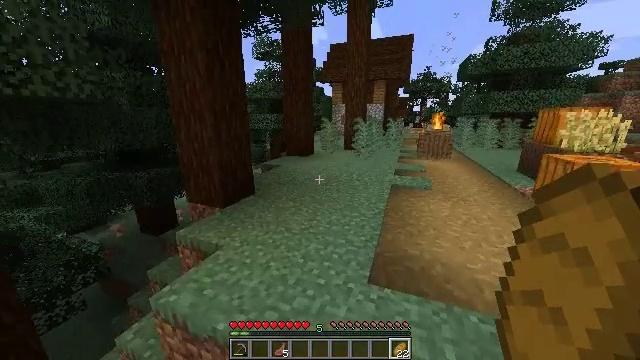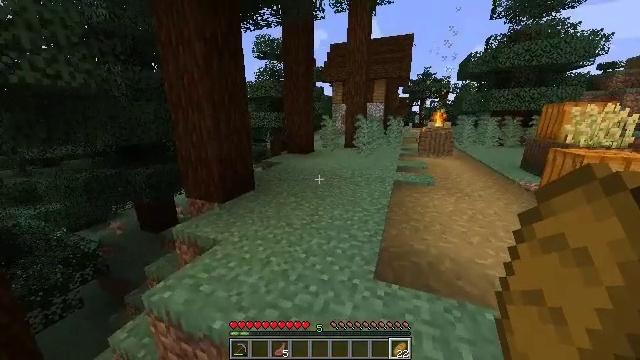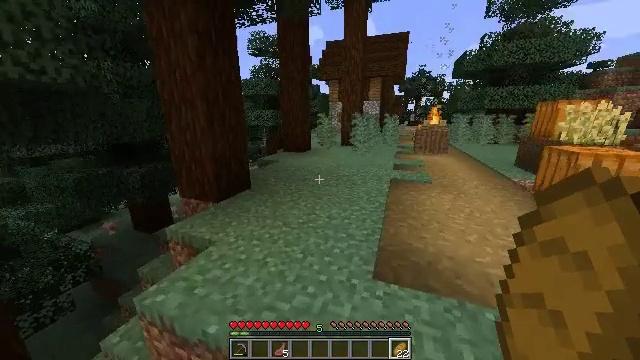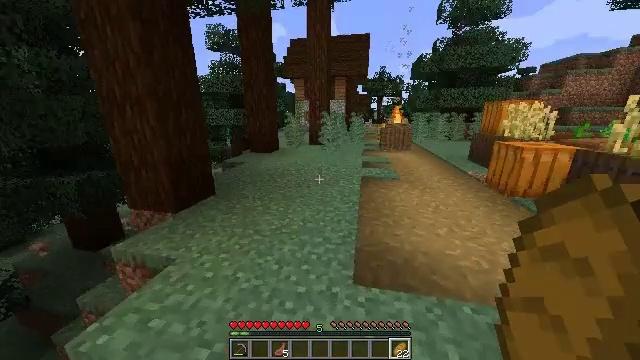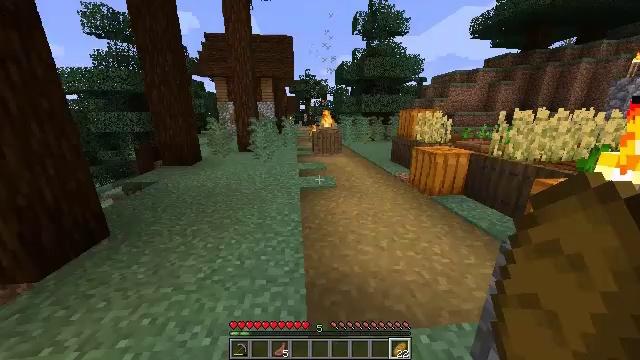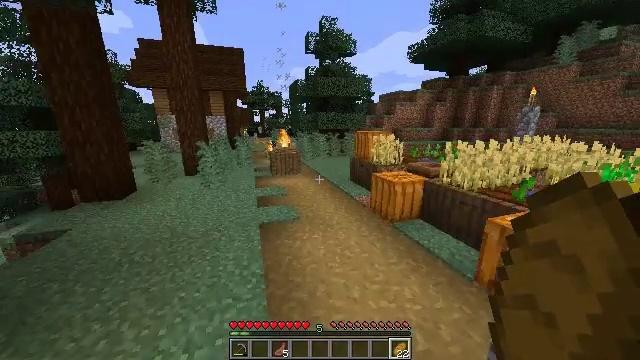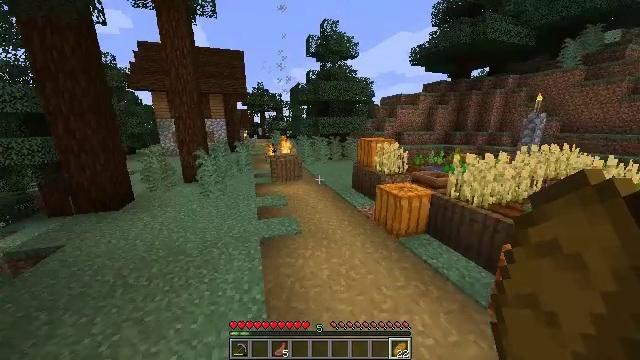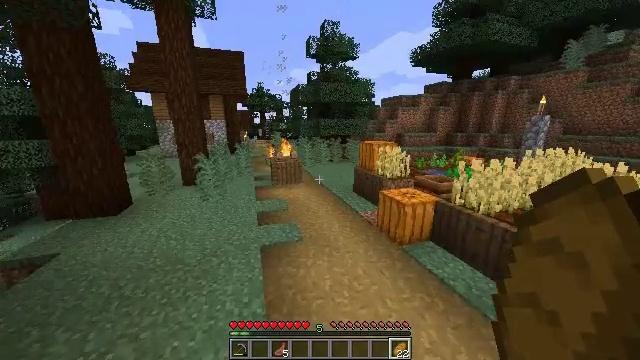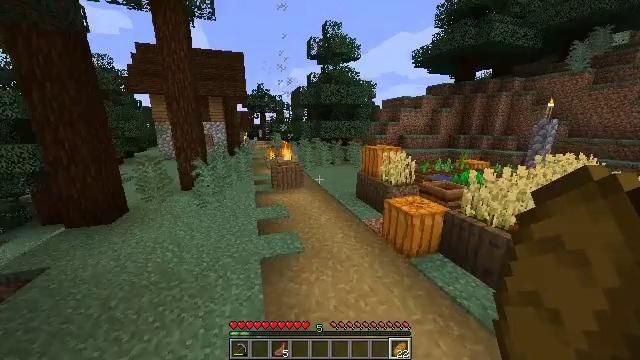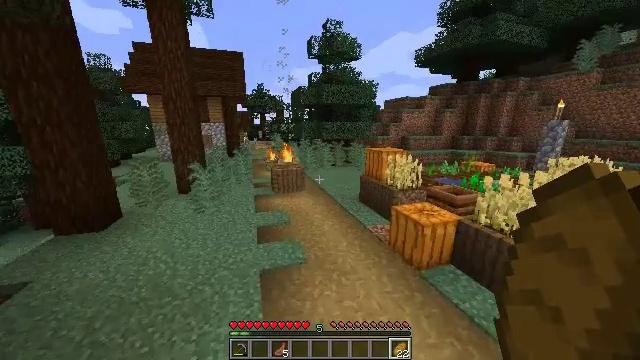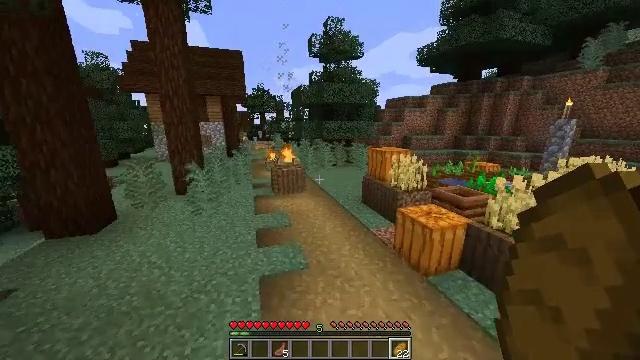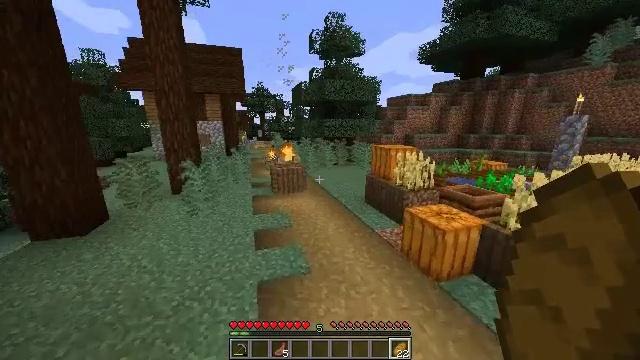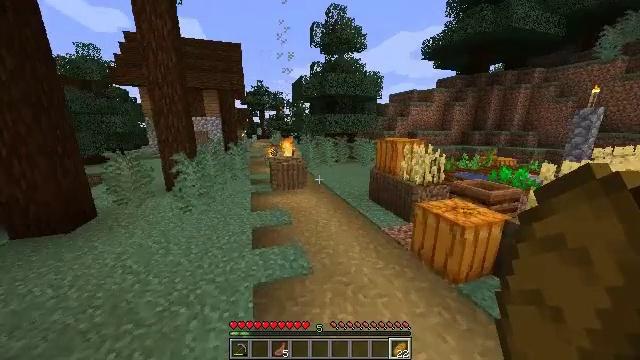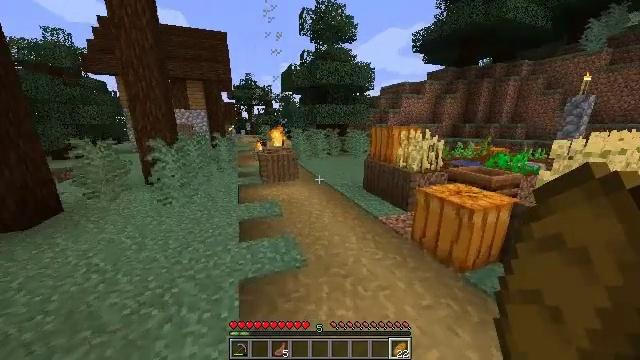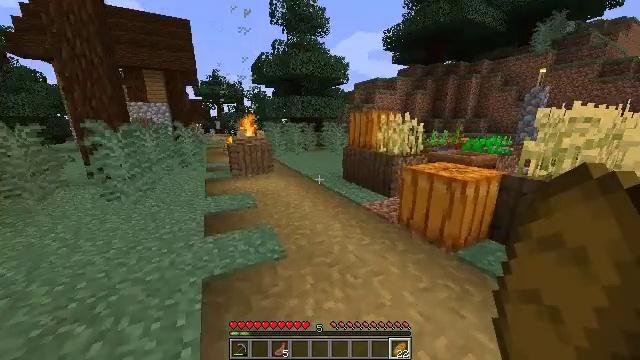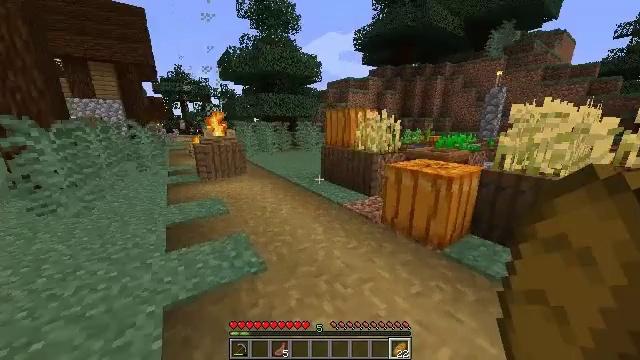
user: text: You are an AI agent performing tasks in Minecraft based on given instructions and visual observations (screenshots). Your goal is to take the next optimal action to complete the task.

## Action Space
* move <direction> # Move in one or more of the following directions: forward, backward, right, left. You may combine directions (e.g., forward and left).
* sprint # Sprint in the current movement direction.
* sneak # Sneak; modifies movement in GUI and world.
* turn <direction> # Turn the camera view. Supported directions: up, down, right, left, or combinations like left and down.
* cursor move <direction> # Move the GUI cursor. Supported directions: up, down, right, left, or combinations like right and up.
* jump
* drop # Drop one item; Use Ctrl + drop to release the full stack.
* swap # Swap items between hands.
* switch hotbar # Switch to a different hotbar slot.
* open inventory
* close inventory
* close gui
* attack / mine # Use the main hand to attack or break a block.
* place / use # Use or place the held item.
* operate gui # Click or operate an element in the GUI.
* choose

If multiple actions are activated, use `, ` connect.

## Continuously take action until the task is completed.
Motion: motion action
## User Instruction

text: Gather spruce leaves to collect foliage.
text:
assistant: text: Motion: move forward, sprint, jump
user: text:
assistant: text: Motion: move forward, sprint, turn right
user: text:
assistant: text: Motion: move forward, sprint, turn right
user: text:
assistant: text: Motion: move forward, sprint, turn right, jump
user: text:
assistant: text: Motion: move forward, sprint, turn right and up, jump
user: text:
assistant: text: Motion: move forward, sprint, jump
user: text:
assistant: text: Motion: move forward, sprint, jump
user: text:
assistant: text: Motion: move forward, sprint, jump
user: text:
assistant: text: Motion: move forward, sprint, jump
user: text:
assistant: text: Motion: move forward, sprint, jump
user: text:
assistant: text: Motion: move forward, sprint, jump
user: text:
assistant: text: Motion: move forward, sprint, jump
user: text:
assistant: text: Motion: move forward, sprint, turn right, jump
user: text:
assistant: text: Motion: move forward, sprint, turn right, jump
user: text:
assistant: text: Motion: move forward, sprint, turn right, jump
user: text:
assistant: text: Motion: move forward and move left, sprint, turn right, jump
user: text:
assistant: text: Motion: move forward and move left, sprint, turn right, jump
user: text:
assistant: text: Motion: move forward and move left, sprint, turn right, jump
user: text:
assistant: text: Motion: move forward and move left, sprint, jump
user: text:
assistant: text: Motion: move forward and move left, sprint, jump
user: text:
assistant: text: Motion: move forward and move left, sprint, jump
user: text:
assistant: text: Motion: move forward and move left, sprint, turn left, jump
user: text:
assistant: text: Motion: move forward and move left, sprint, turn left
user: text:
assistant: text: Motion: move forward and move left, sprint, turn left
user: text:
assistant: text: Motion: move forward and move left, sprint, turn left
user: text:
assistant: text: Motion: move forward, sprint
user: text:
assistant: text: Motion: sprint
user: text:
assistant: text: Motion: move forward, sprint
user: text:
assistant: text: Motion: move forward, sprint, turn left
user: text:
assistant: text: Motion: move forward, sprint, turn left